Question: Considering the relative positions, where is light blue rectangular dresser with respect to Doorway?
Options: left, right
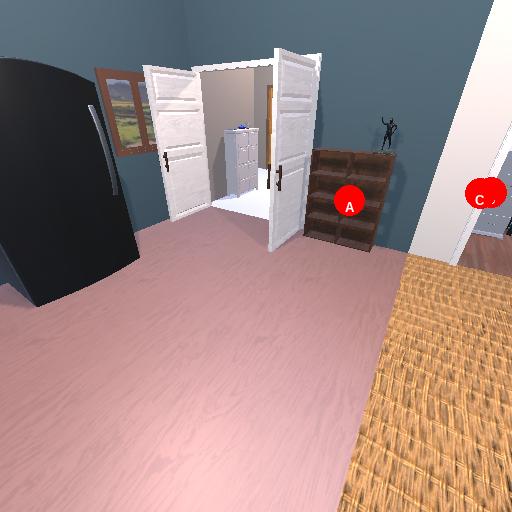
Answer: left